Question: I'm trying to implement this simple main menu for my app using OnsenUI:

(The external border is just to define the image boundaries)
I'm using this HTML code:
'''
<ons-page>
<ons-row style="border-bottom: solid #f9e8d5 2px; height: 50%;">
<ons-col style="border-right: solid #f9e8d5 2px;">
<span style="color:#a67c52;">FIND</span>
</ons-col>
<ons-col style="border-left: solid 2px #f9e8d5;">
<span style="color:#a67c52">MAP</span>
</ons-col>
</ons-row>
<ons-row style="border-bottom: solid #f9e8d5 2px; height: 50%;">
<ons-col>
<span style="color:#a67c52">FAVS</span>
</ons-col>
<ons-col>
<span style="color:#a67c52">UPLOAD</span>
</ons-col>
</ons-row>
</ons-page>
'''
Everything is fine except for the fact that the border between A/B doesn't show up. Looking at firebug's inspector it seems like the custom styling gets stripped away from the final HTML.
I'm thinking about overriding the style of '.col' to achieve this result but that would mean putting an extra border on the right side of B.
Thank you very much in advance, I'm still a beginner in these kind of things...
3mpty
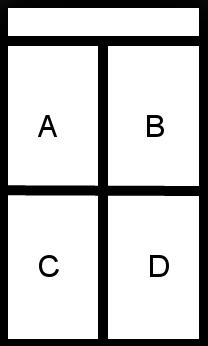
Answer: I add a css class to achieve what you want. You can find the complete code <URL>.
Here is the HTML
'''
<ons-page>
<ons-row style="border-bottom: solid #f9e8d5 2px; height: 50%;">
<ons-col>
<span style="color:#a67c52;">FIND</span>
</ons-col>
<ons-col class="left">
<span style="color:#a67c52">MAP</span>
</ons-col>
</ons-row>
<ons-row style="border-bottom: solid #f9e8d5 2px; height: 50%;">
<ons-col>
<span style="color:#a67c52">FAVS</span>
</ons-col>
<ons-col class="left">
<span style="color:#a67c52">UPLOAD</span>
</ons-col>
</ons-row>
</ons-page>
'''
Here is the css class you need
'''
.left {
border-left: solid 2px #f9e8d5;
}
'''